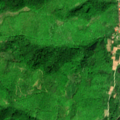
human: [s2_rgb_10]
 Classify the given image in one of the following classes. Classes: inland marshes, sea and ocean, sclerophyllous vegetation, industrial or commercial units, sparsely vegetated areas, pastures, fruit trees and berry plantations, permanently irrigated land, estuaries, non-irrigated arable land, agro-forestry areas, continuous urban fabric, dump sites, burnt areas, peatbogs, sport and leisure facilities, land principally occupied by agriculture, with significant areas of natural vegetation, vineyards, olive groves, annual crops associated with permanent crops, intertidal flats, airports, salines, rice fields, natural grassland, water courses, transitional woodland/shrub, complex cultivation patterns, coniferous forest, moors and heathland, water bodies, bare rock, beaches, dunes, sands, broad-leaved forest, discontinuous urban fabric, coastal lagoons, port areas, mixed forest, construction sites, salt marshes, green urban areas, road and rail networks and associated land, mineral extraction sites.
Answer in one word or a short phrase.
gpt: discontinuous urban fabric, broad-leaved forest, transitional woodland/shrub